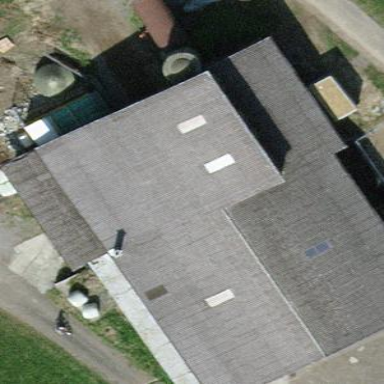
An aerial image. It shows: View of roof of building.